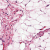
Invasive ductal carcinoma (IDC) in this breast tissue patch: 0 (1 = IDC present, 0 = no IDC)